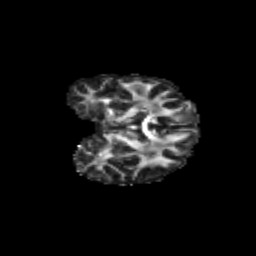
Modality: FA
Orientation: coronal
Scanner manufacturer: siemens
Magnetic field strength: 3 T
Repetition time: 9.2 s
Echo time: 0.084 s